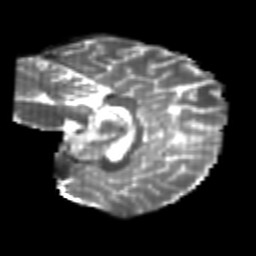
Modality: T2w
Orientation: sagittal
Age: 24
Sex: female
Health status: healthy
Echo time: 0.074 s